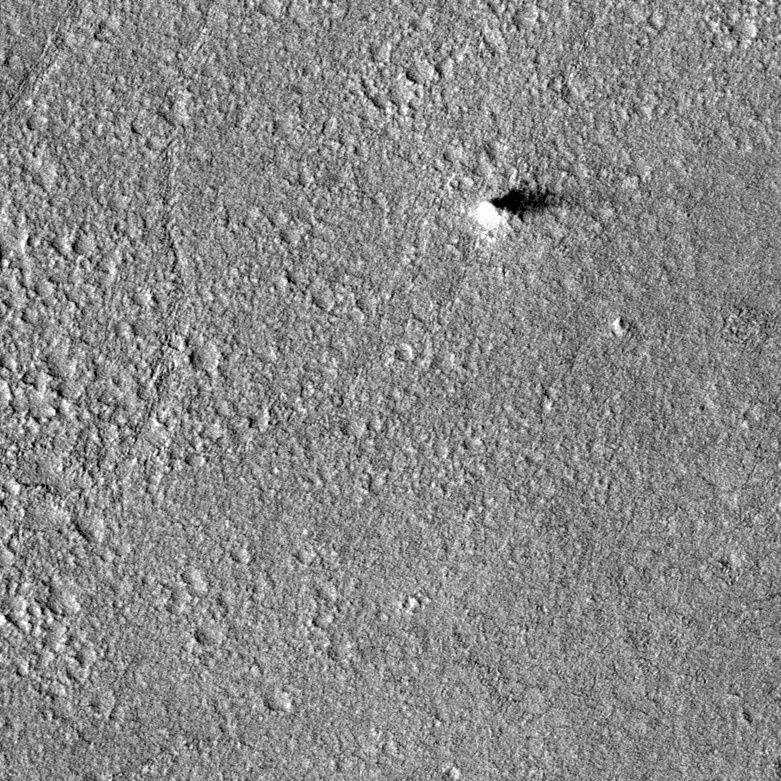
Label: dustdevil